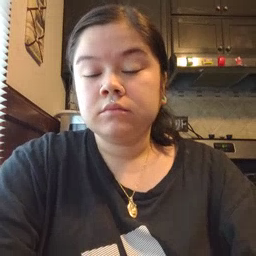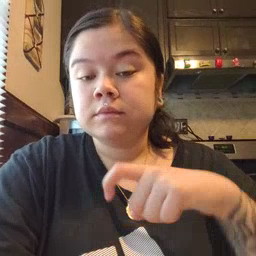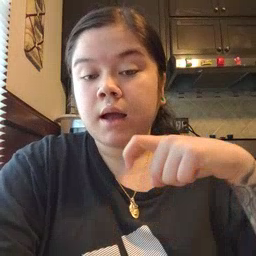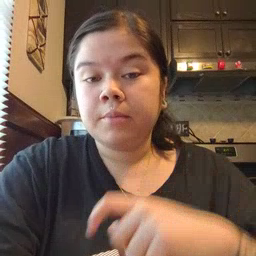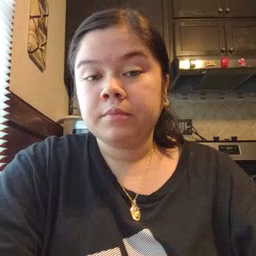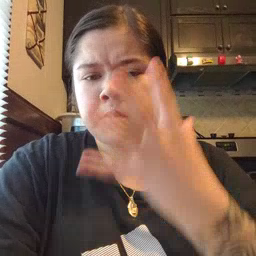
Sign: time